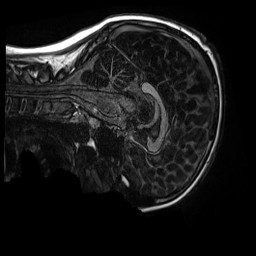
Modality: MP2RAGE
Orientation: sagittal
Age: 12
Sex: male
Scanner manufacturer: siemens
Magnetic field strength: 3 T
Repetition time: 4 s
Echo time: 0.00303 s